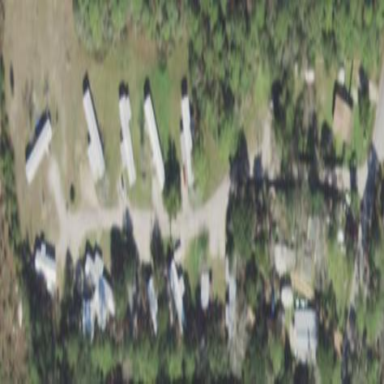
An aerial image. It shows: Residential area designated as trailer park.